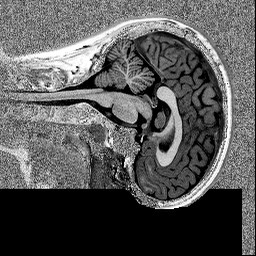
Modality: MP2RAGE
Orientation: sagittal
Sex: female